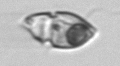
Label: Amphidinium